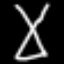
Label: hourglass